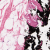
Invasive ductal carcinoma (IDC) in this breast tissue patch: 0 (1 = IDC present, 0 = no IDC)